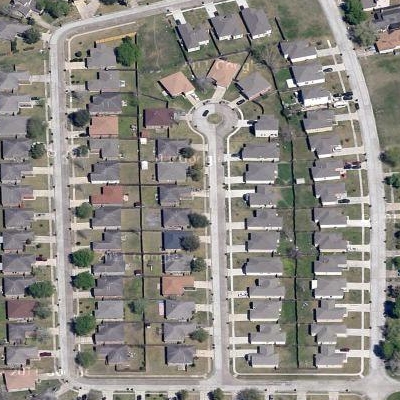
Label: fResident